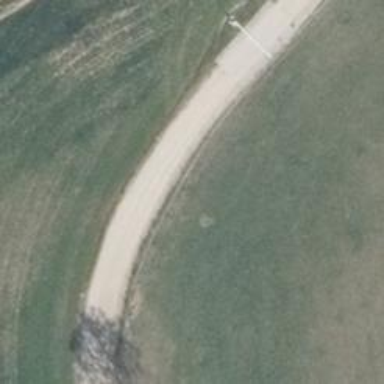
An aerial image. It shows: Service road with gravel surface of grade 2 tracktype.